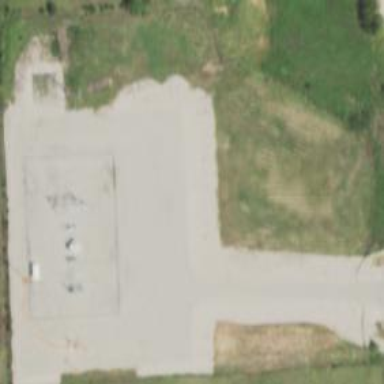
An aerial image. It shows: Power substation.